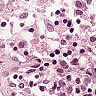
Metastatic tissue present: no